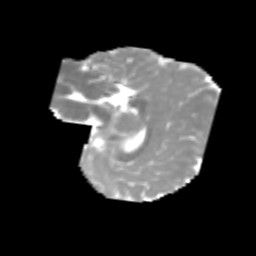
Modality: MD
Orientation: sagittal
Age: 6
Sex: female
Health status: healthy